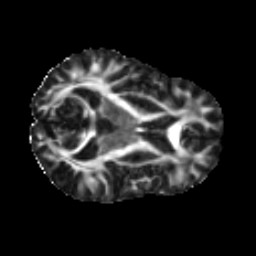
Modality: FA
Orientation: axial
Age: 38
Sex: male
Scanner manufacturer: ge
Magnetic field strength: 3 T
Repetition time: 7.8 s
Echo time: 0.0608 s